Question: So I am having some trouble with my C#forms. I have created a list of customers in which they have a there name, suburb, and bank account balances stored. Using a next and previous buttons I need to be able to allow the user to navigate through the current 5 objects in the list. How I was planning on doing so was when the user would click either the button, the text boxes would be filled with the relevant information. The reason why customer and other details are buttons is that later i need to be able to update the information stored in those fields, so i thought a good way to do that would be to erase what was already in the text box, type the new information, then press the button to update.
Anyways, my main issue is i need to use my view buttons to move through my list
This is how my form looks like:

My current form code is this:
'''
public partial class Form1 : Form
{
public Form1()
{
InitializeComponent();
Customer c1 = new Customer("Sibel Yilmaz", "Wollongong", 2500, 3000, 5000);
Customer c2 = new Customer("John Doe", "Figtree", 2547, 2500, 3655);
Customer c3 = new Customer("Mariah Moore", "Coniston", 2500, 7000, 36000);
Customer c4 = new Customer("Jessica Blackshaw", "Bellambi", 3500, 6000, 4750);
Customer c5 = new Customer("Suzan Yilmaz", "Wollongong", 2500, 2000, 47110);
List<Customer> customers = new List<Customer>();
customers.Add(c1);
customers.Add(c2);
customers.Add(c3);
customers.Add(c4);
customers.Add(c5);
}
private void Form1_Load(object sender, EventArgs e) { }
private void button2_Click(object sender, EventArgs e) { }
private void button6_Click(object sender, EventArgs e) { }
private void textBox4_TextChanged(object sender, EventArgs e) { }
private void Customer_Click(object sender, EventArgs e) { }
}
'''
And my 'Customer' class is:
'''
public class Customer
{
protected string name;
protected string suburb;
protected int postcode;
protected double credit_balance;
protected double saving_balance;
public Customer(string name, string suburb, int postcode, double credit_balance,
double saving_balance)
{
this.name = name;
this.suburb = suburb;
this.postcode = postcode;
this.credit_balance = credit_balance;
this.saving_balance = saving_balance;
}
public string Name
{
get { return name; }
set { name = value; }
}
public string Suburb
{
get { return suburb; }
set { suburb = value; }
}
public int Postcode
{
get { return postcode; }
set { postcode = value; }
}
public double Credit_Balance
{
get { return credit_balance; }
set { credit_balance = value; }
}
public double Savinig_Balance
{
get { return saving_balance; }
set { saving_balance = value; }
}
}
'''
Please help me out, and let me know what the best way to go about this would be.
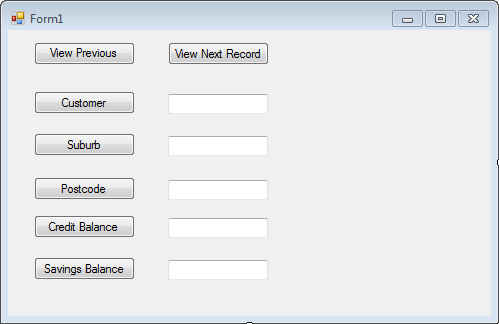
Answer: The first thing that you need to do is make your customers list have class level visibility so that you can access it in your button click events.
'''
public partial class Form1 : Form
{
int index = 0;
List<Customer> customers = new List<Customer>();
public Form1()
{
... The remainder of your Constructor code
'''
Once you do that you should be able to do something like this.
'''
private void next_Click(object sender, EventArgs e)
{
if (index < customers.Count - 1)
{
index += 1;
textBox1.Text = customers[index].Name;
...
}
}
private void previous_Click(object sender, EventArgs e)
{
if (index > 0)
{
index -= 1;
textBox1.Text = customers[index].Name;
...
}
}
'''